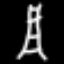
Label: The Eiffel Tower